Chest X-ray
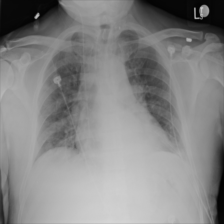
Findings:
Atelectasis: negative
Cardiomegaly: negative
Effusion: negative
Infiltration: negative
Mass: negative
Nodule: positive
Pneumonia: negative
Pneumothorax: positive
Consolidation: negative
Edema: negative
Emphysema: negative
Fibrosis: negative
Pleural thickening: negative
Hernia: negative